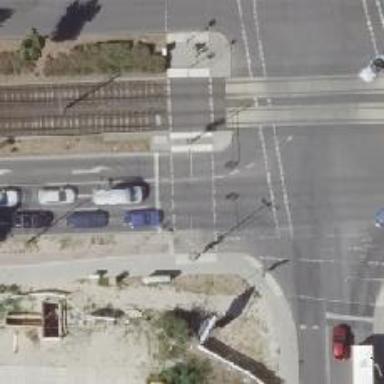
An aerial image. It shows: Crossing with traffic signals.